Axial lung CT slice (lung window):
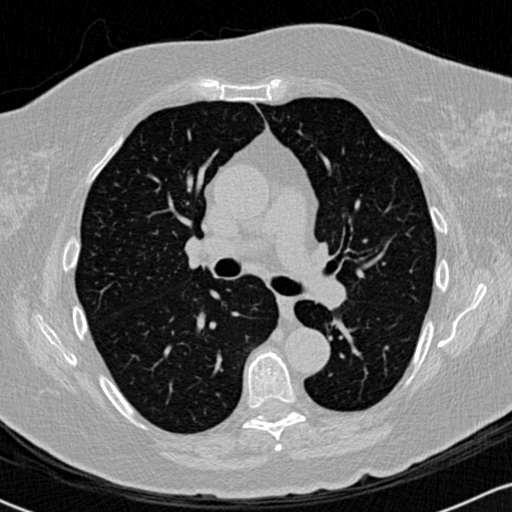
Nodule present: no